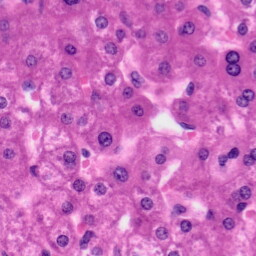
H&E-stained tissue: Liver